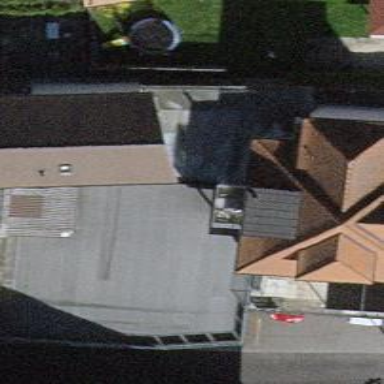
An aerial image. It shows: House with pyramidal roof shape.